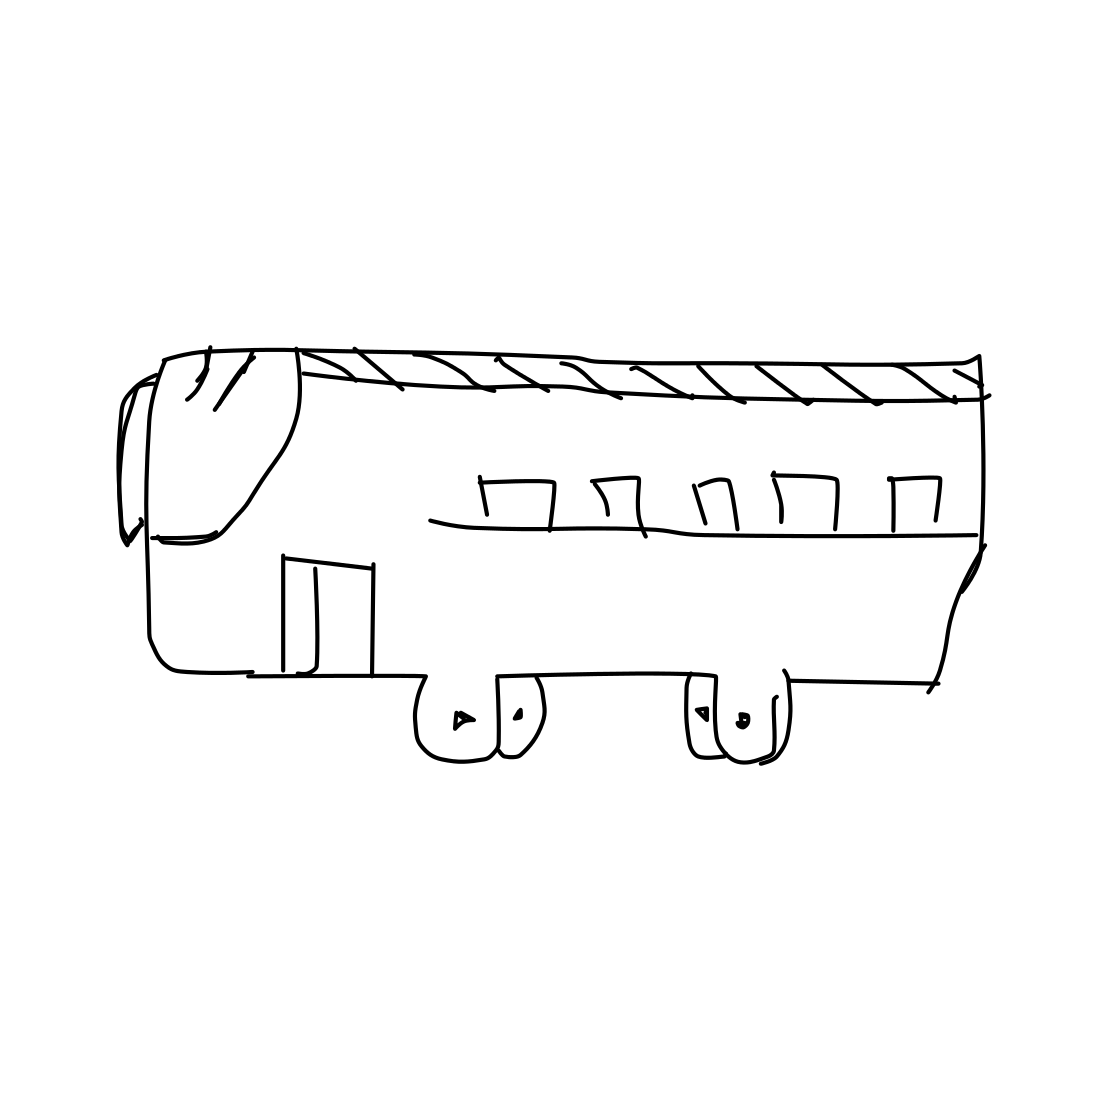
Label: bus